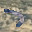
Label: 7